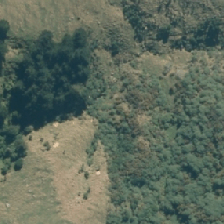
Land cover: grose_broom